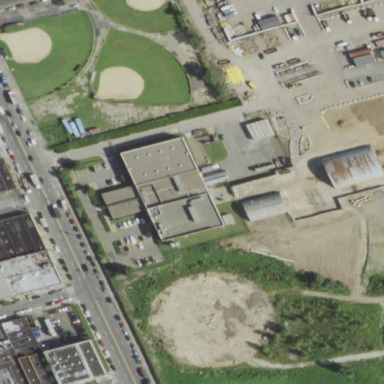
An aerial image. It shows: Building.